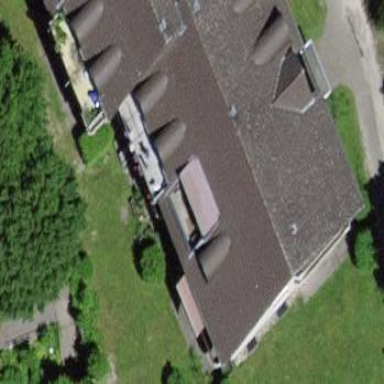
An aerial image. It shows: Gabled roof adorns the apartments building.